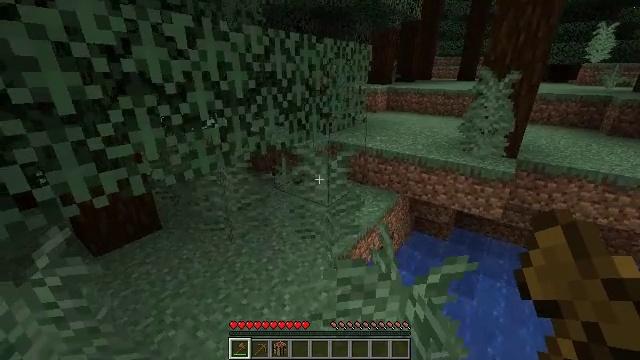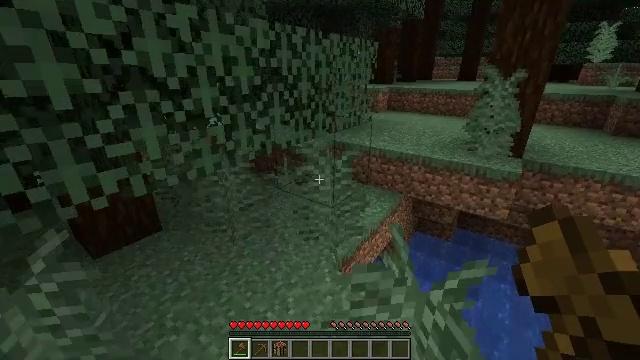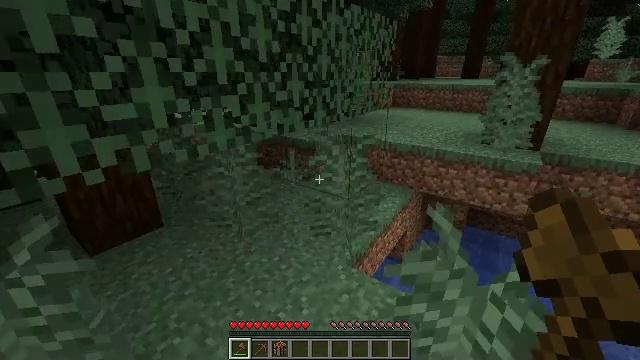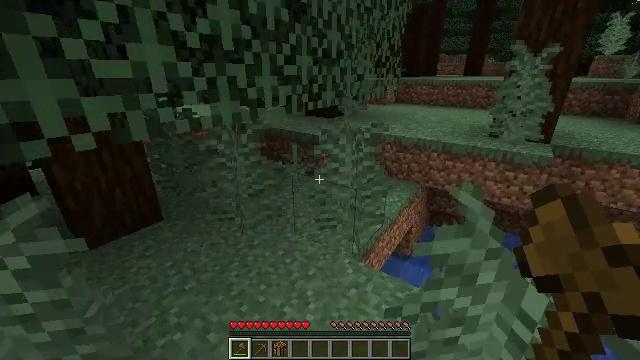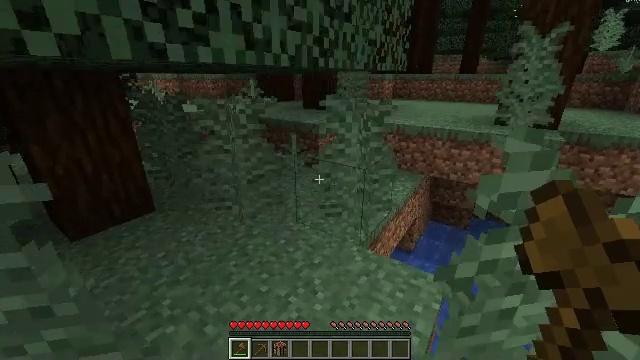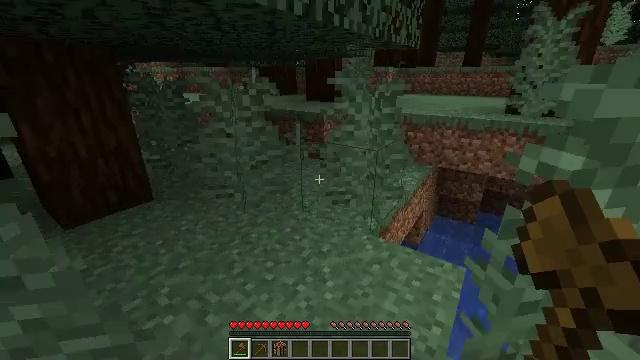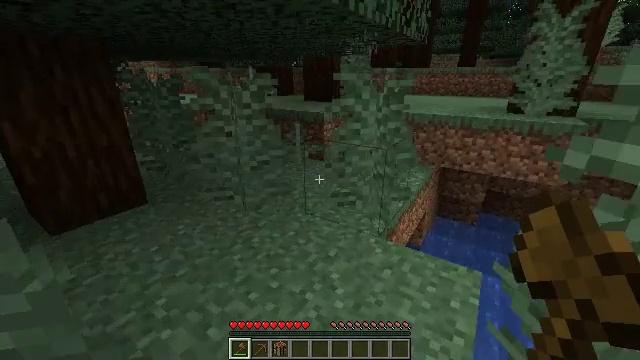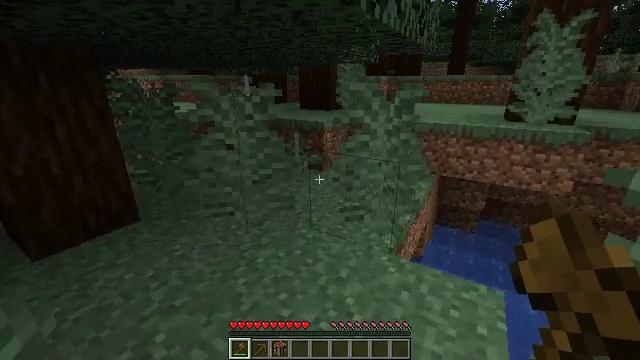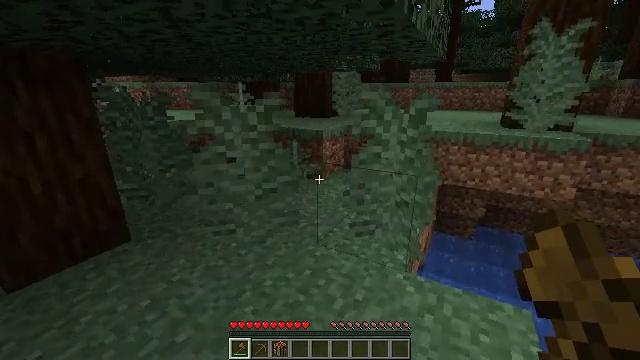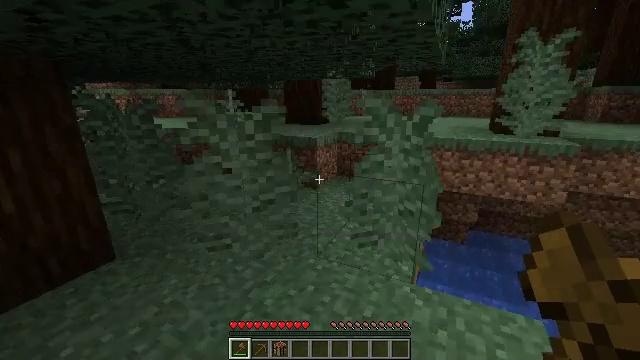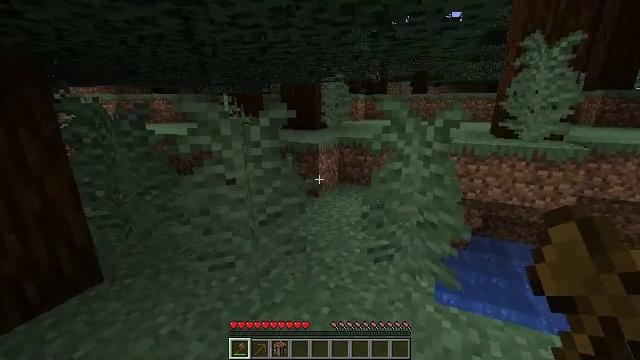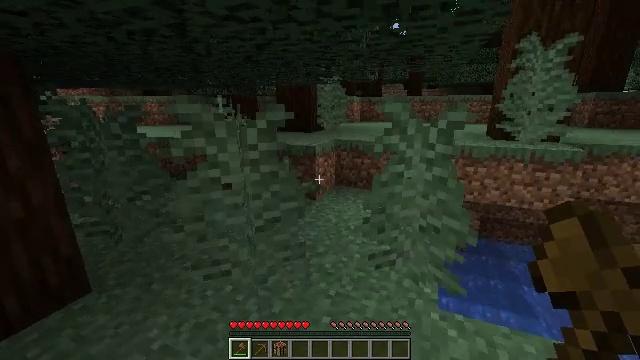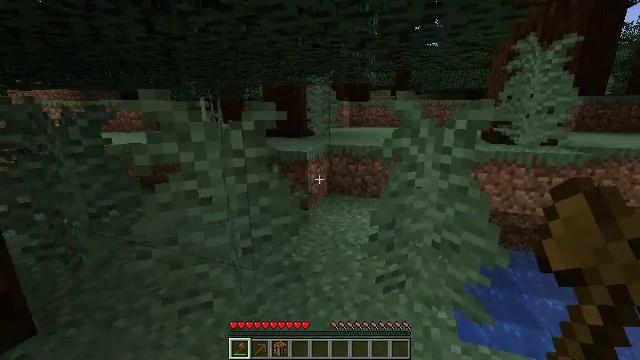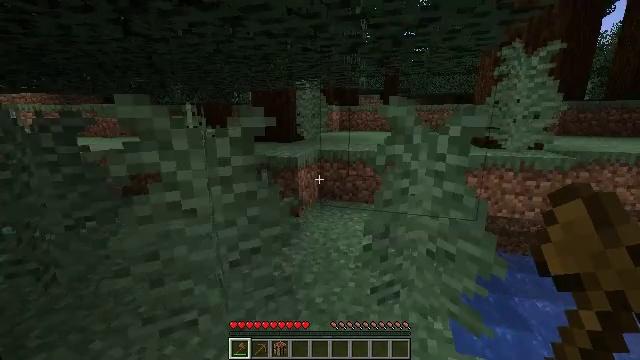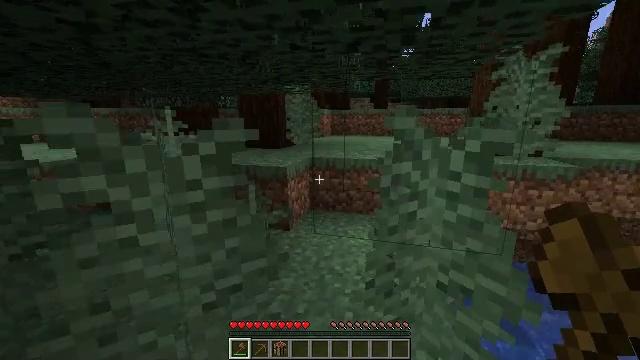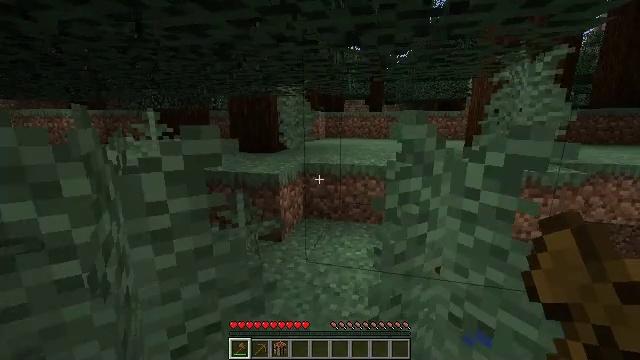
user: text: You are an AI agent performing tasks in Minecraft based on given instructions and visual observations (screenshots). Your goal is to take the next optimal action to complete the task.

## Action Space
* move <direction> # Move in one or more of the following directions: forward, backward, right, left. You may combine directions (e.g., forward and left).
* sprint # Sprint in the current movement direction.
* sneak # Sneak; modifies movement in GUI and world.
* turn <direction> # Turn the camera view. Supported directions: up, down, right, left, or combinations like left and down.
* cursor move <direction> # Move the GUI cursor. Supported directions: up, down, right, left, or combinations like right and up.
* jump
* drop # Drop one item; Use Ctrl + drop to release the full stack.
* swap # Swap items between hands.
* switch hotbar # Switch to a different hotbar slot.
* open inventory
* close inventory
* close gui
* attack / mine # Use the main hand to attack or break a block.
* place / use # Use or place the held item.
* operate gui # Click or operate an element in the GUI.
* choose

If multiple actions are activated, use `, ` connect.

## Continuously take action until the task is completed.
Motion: motion action
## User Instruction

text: Kill the rabbit.
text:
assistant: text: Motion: move forward and move left
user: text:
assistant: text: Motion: move forward and move left
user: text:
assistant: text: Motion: move forward and move left
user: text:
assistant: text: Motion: move forward and move left, turn right
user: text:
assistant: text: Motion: move forward and move left
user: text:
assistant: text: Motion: move forward and move left, turn right
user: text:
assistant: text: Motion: move forward and move left, turn right and up
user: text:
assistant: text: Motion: move forward and move left, turn right and up
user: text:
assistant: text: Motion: move forward and move left, turn right and up
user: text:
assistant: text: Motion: move forward, turn right
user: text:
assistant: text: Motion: move forward, turn right
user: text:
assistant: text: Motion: move forward, turn right and up
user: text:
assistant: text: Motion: move forward, turn right
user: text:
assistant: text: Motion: move forward, turn right
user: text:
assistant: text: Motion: move forward, turn right
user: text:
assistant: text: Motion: move forward, turn right
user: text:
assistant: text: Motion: move forward
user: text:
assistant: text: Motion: move forward
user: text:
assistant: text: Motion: move forward
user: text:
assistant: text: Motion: move forward
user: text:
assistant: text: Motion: move forward
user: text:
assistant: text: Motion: move forward
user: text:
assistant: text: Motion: move forward, turn right
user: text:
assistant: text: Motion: move forward, turn right
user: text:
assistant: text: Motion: move forward and move right
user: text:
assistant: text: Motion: move forward and move right
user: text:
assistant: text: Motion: move forward and move right
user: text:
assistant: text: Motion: move forward
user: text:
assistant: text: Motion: move forward, jump
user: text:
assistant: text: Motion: move forward, jump